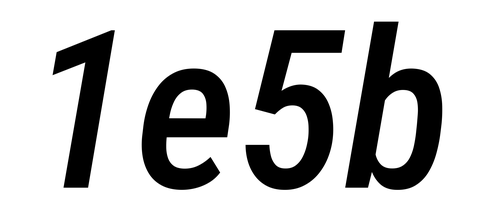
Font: Roboto-Italic_Condensed_Medium_Italic